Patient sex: M
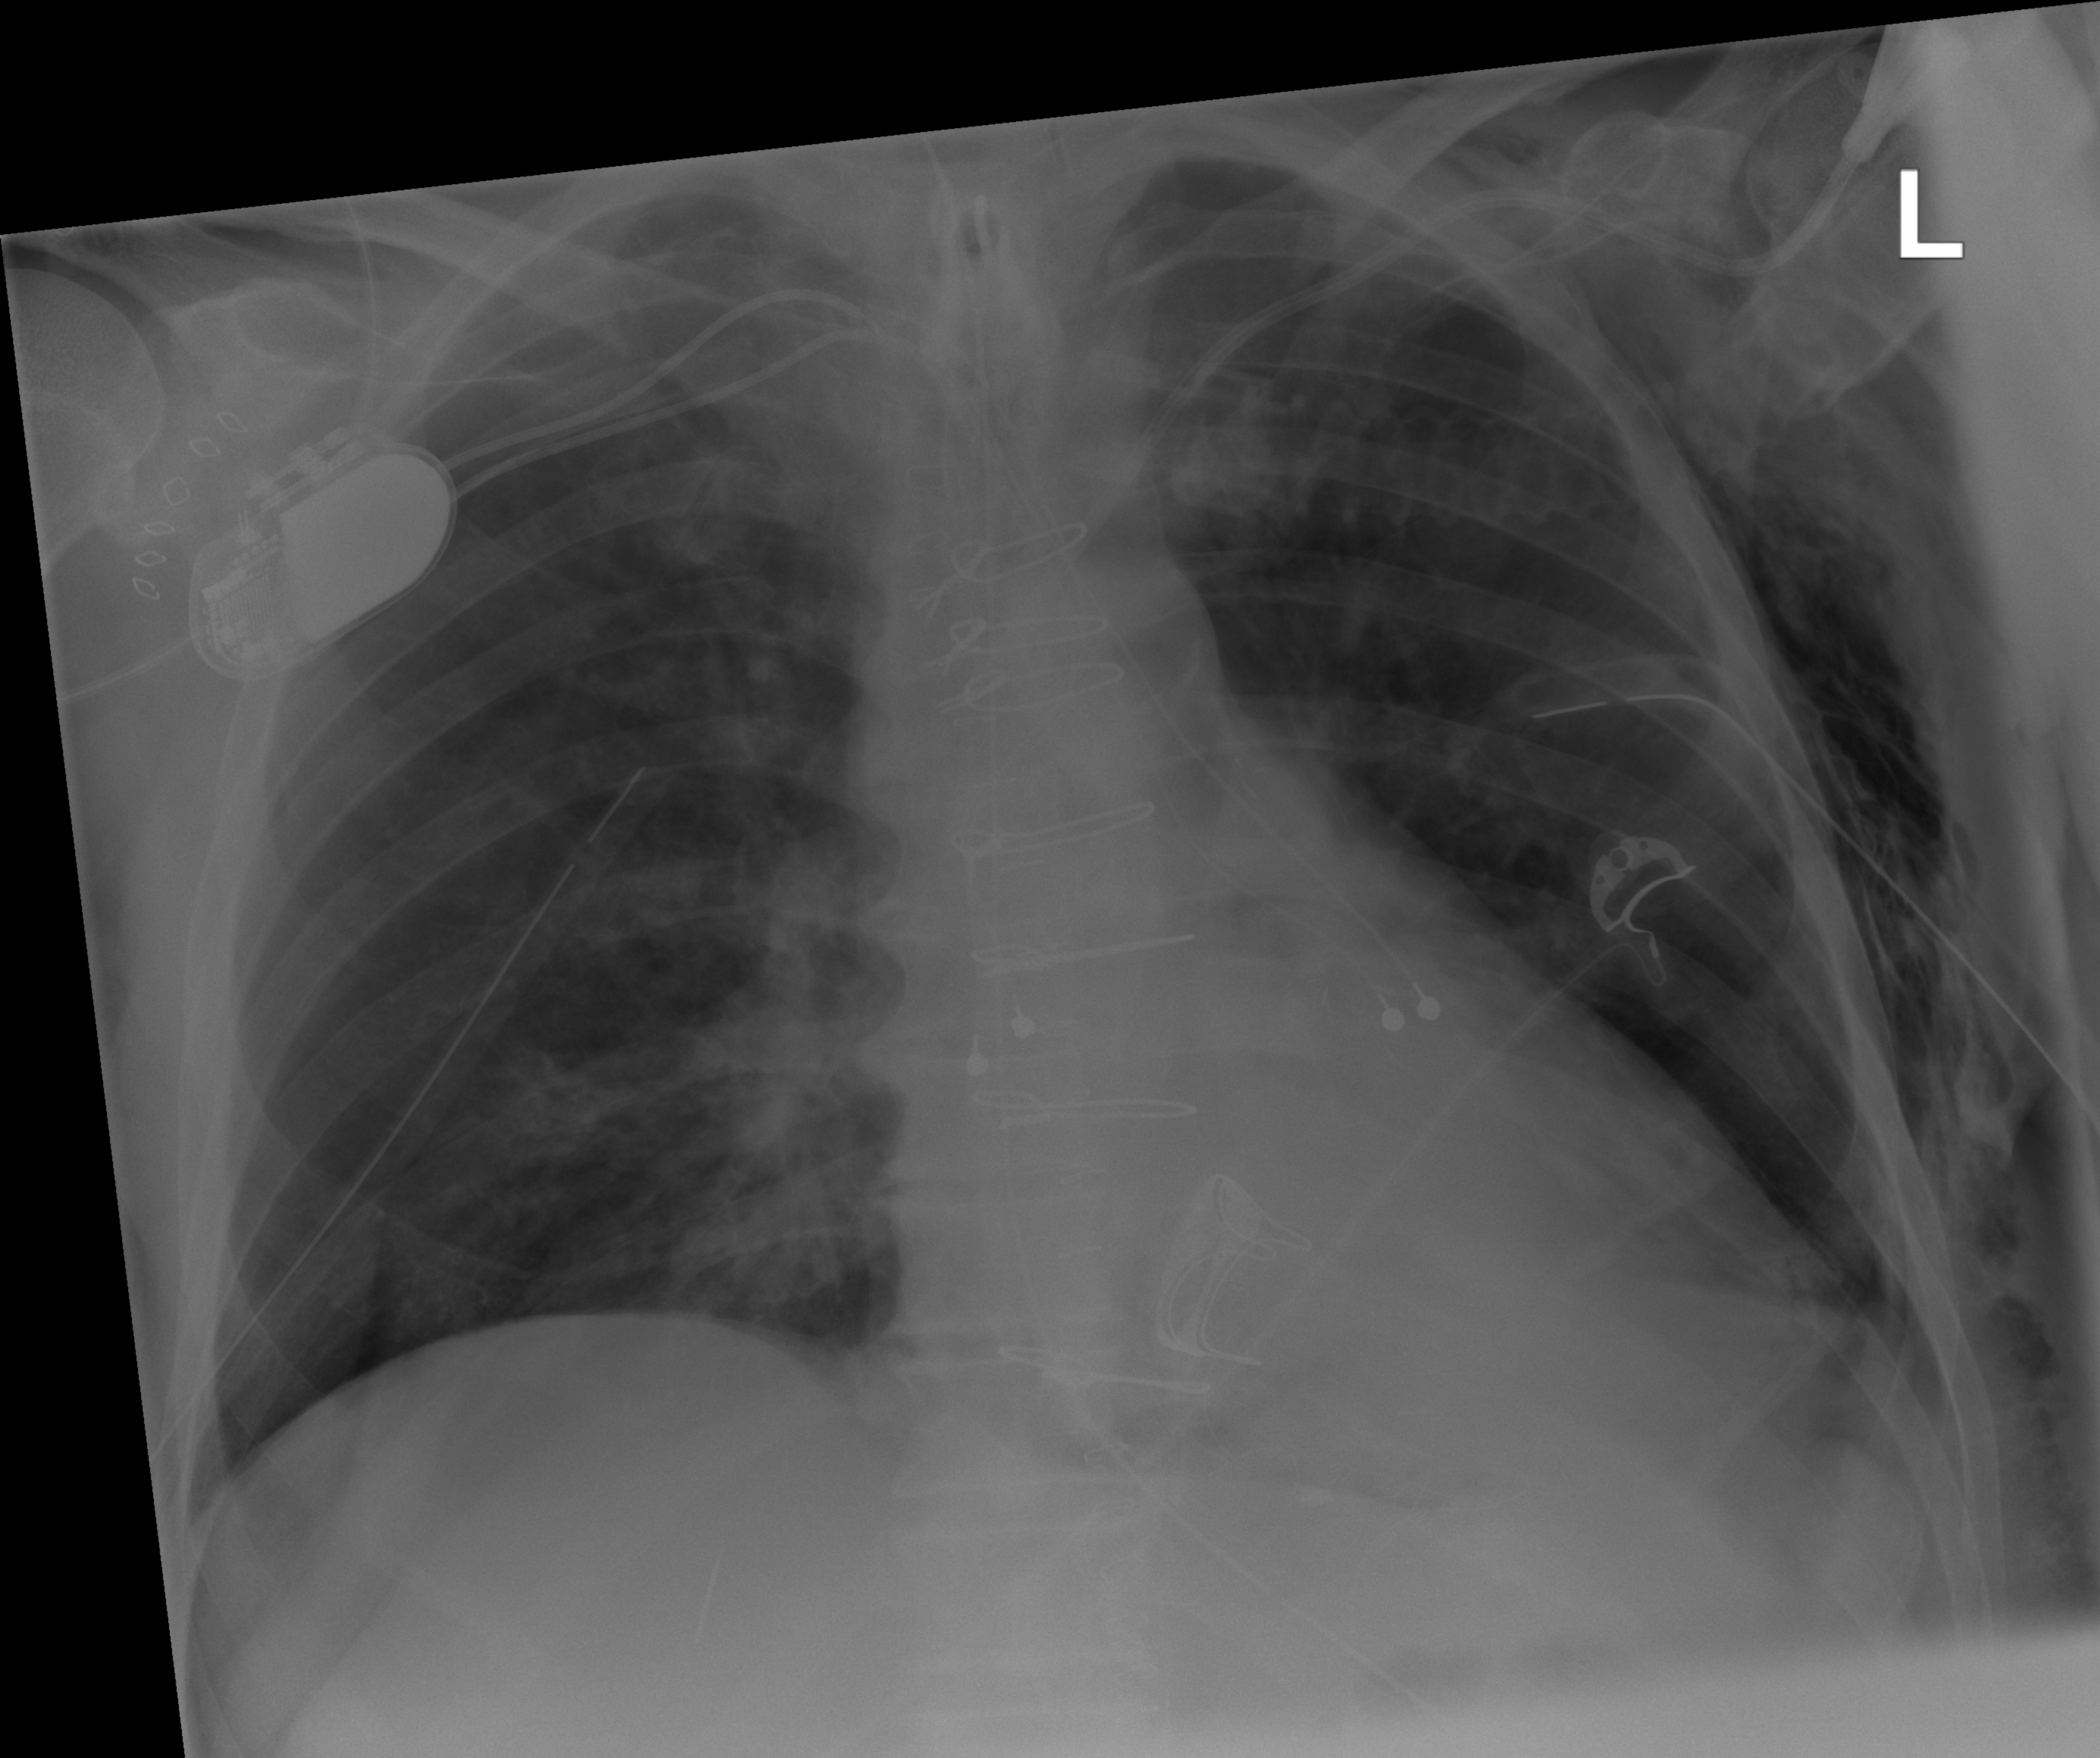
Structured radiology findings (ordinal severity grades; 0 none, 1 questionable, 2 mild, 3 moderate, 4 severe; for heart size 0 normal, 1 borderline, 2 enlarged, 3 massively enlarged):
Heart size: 2
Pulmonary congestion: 2
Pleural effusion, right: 0
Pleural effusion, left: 0
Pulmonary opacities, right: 2
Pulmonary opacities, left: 2
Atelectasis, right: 2
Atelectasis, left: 0